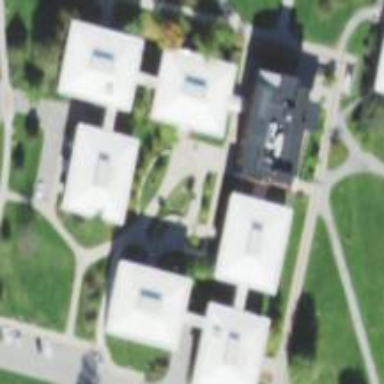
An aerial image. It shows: Dormitory building.